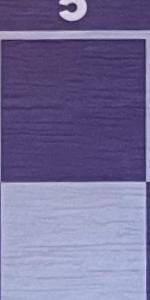
Label: Empty